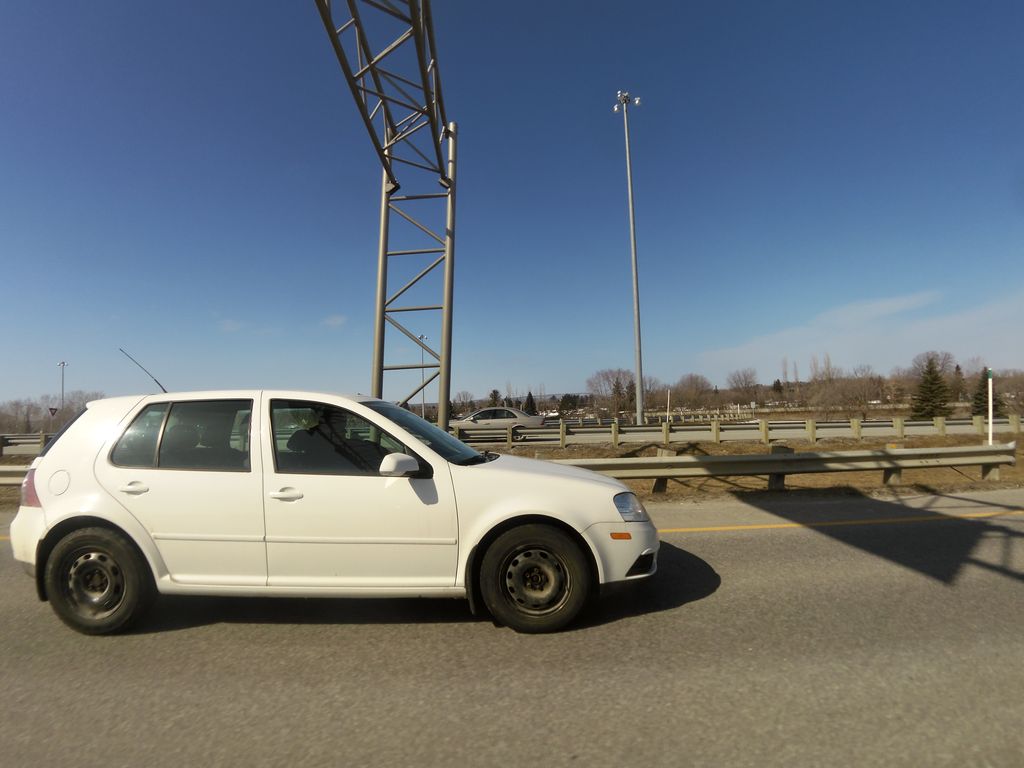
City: ottawa-gatineau